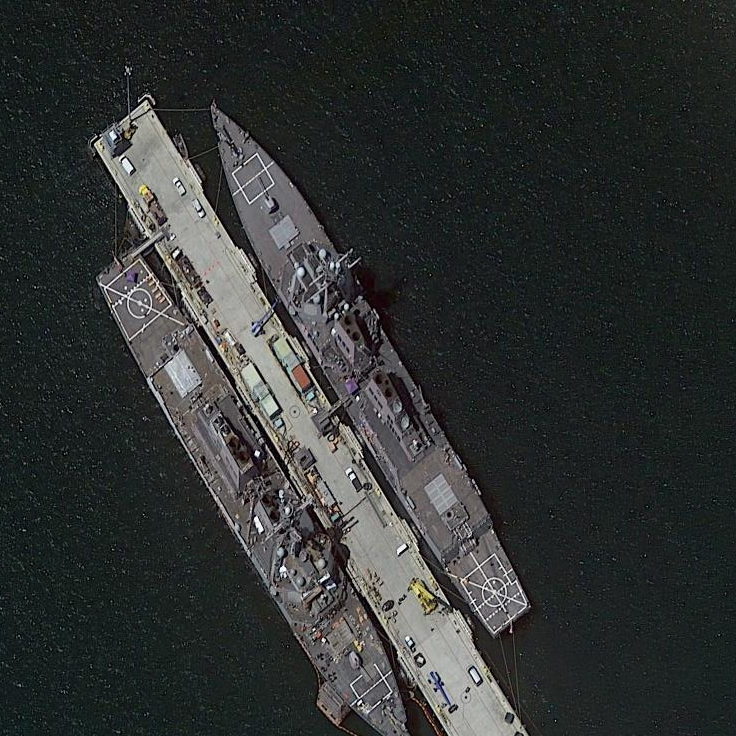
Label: Arleigh_Burke-class_destroyer